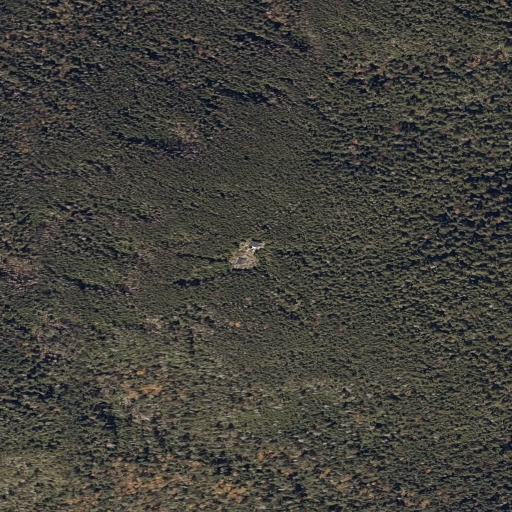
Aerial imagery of mountain in Maine named Jackson Mountain containing evergreen forest and open development